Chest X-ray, PA view. Patient: 13 years old, sex M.
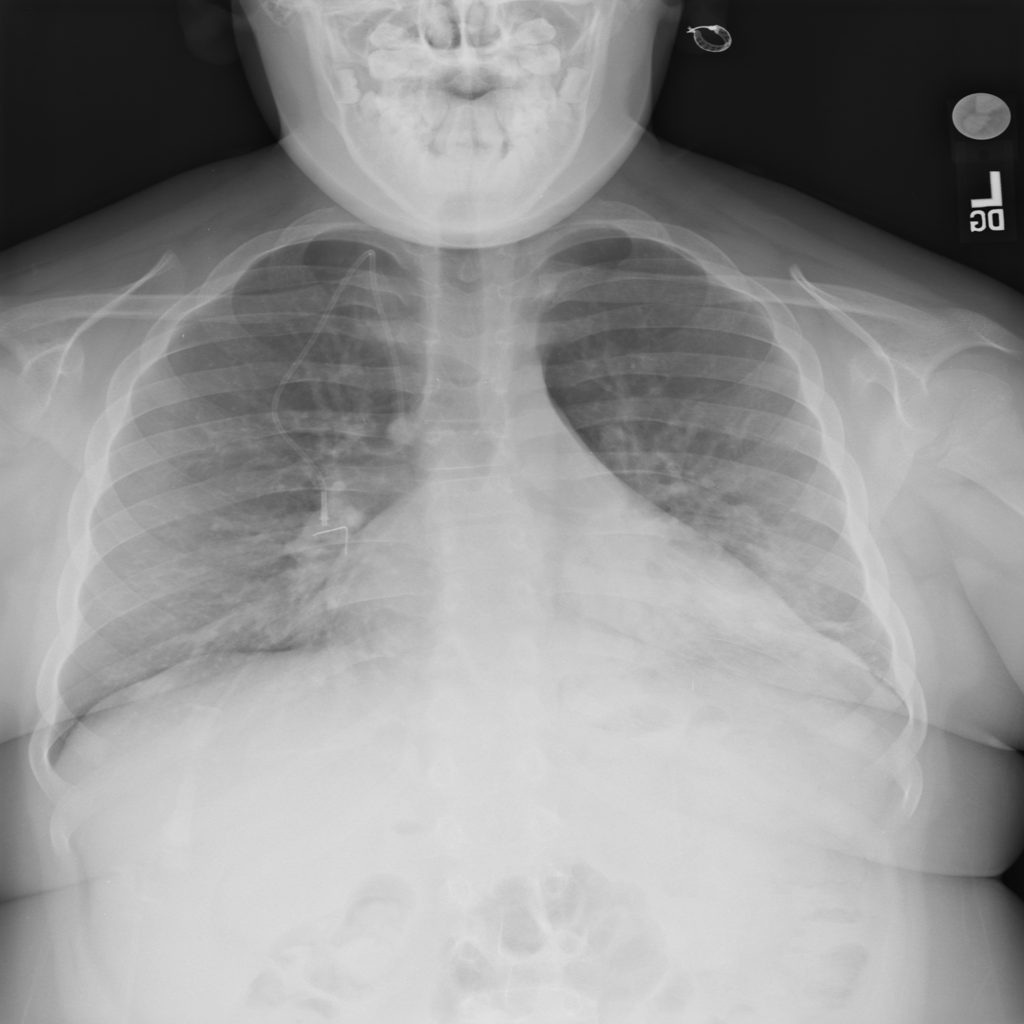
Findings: No Finding